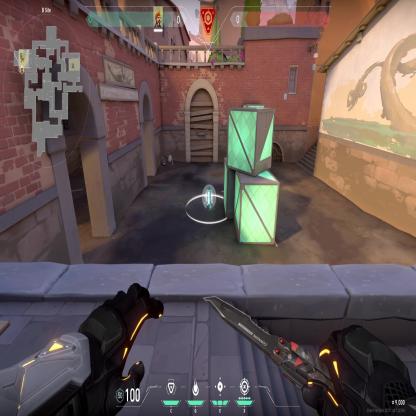
Label: planted spike